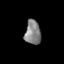
Tissue: skin
Cell type: Epithelial cells
Senescence score: 0.262
Nuclear area (px): 378
Mean DAPI intensity: 131.455